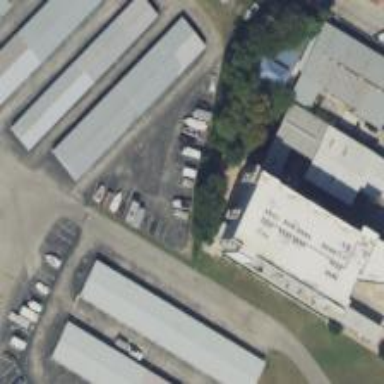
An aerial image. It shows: Building housing storage rental shop.